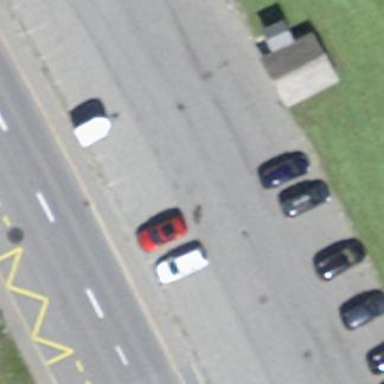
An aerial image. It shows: Parking area.